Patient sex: M
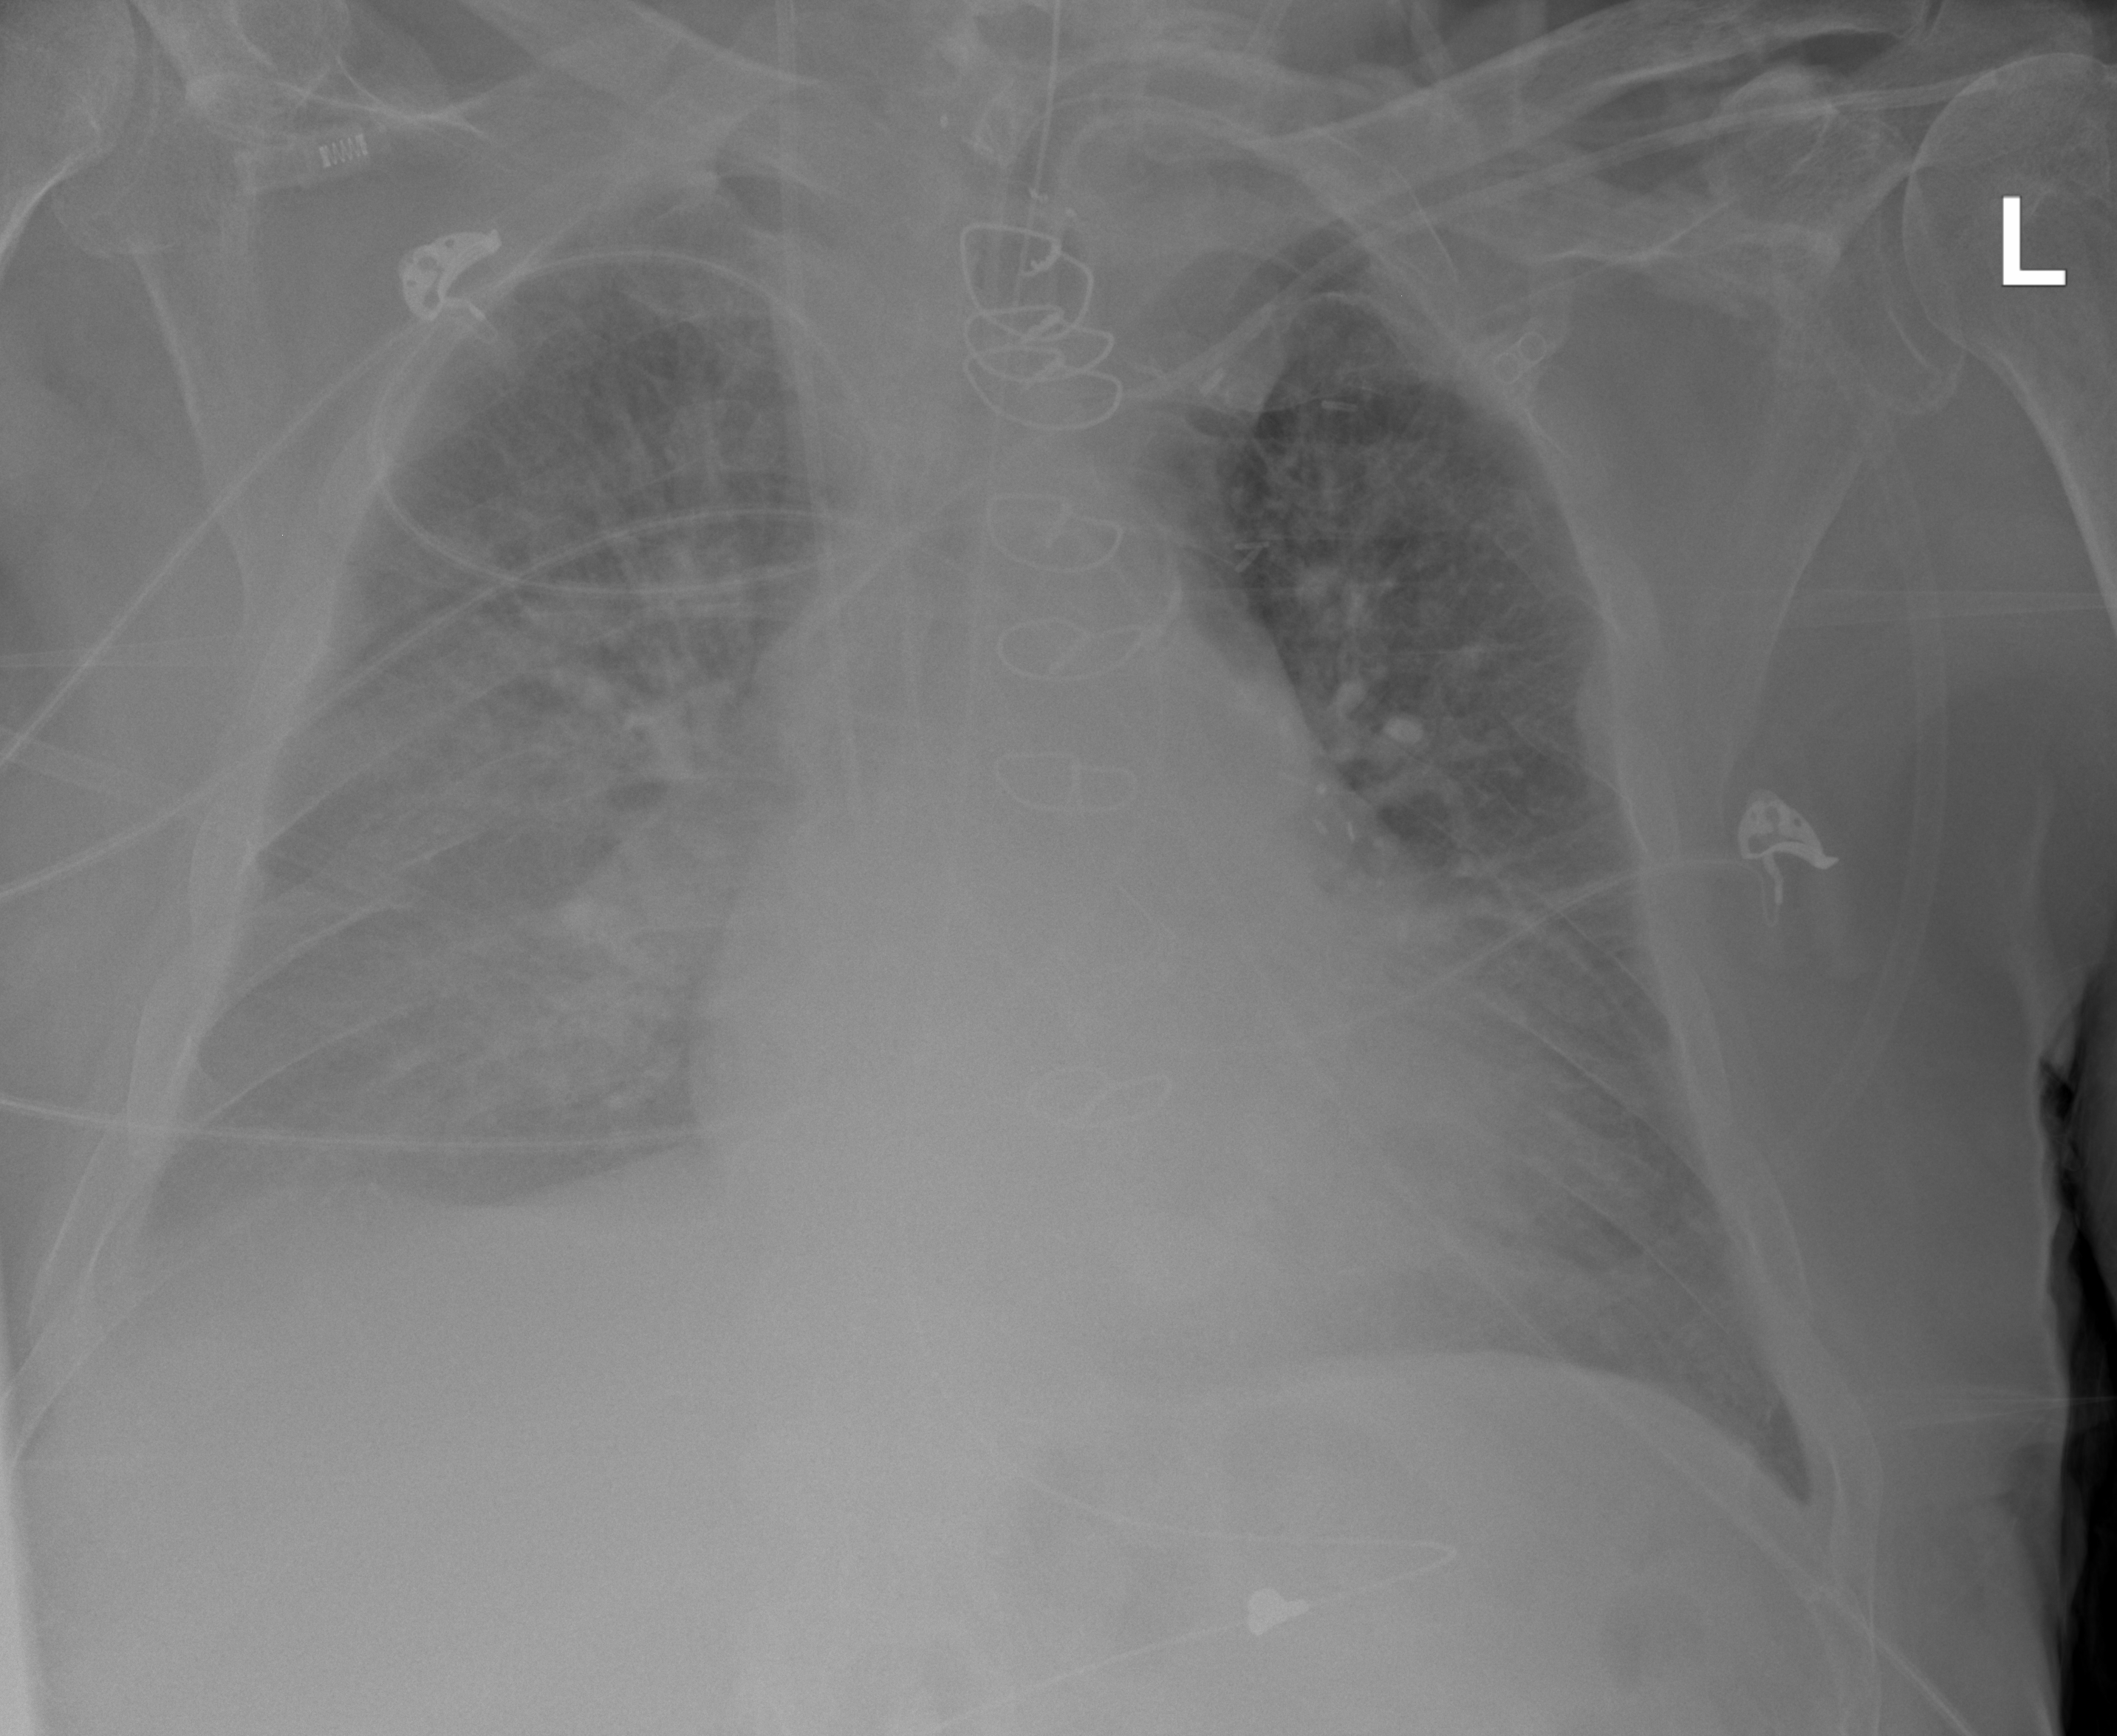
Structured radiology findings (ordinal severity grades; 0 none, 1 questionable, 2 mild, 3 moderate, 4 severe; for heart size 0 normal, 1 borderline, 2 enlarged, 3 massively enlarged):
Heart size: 0
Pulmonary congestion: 2
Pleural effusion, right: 3
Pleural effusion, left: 2
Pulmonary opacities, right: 1
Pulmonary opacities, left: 0
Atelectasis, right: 2
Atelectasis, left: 0